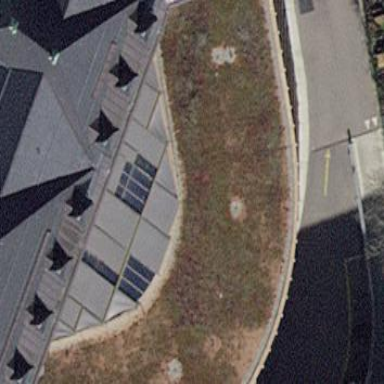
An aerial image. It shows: Building with flat roof made of gravel. This building has distinct parts.